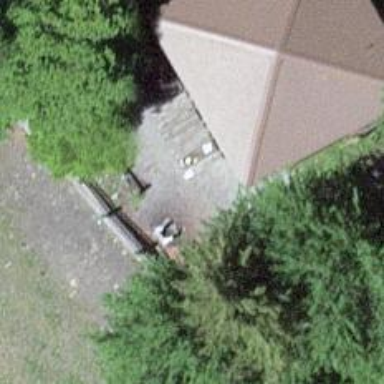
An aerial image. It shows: Barbecue facility.